Chest X-ray. View position: AP
Patient age: 40
Patient sex: M
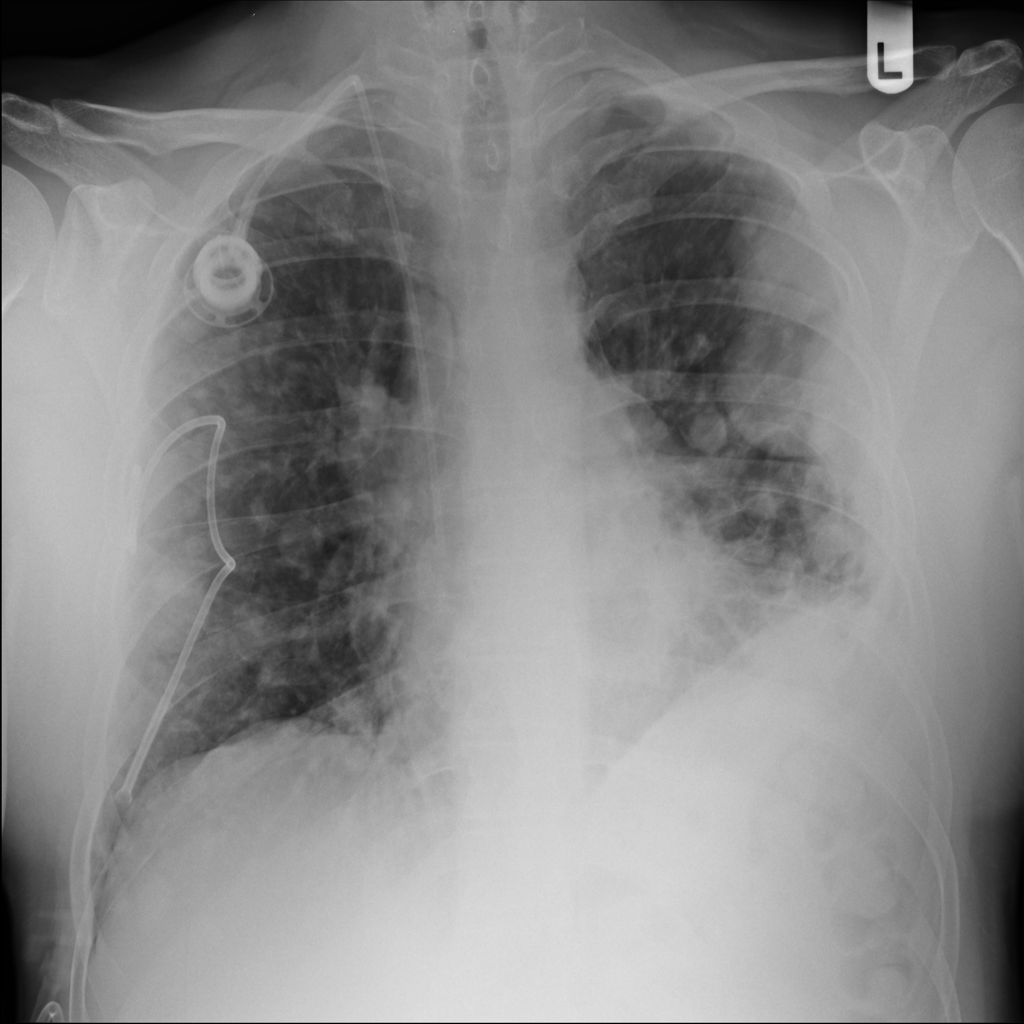
Finding: Pneumothorax